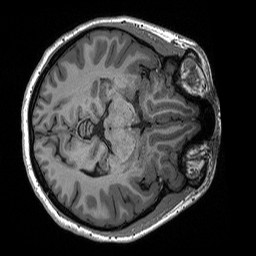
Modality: T1w
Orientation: axial
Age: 21
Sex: female